Question: Count the number of objects in the diagram.
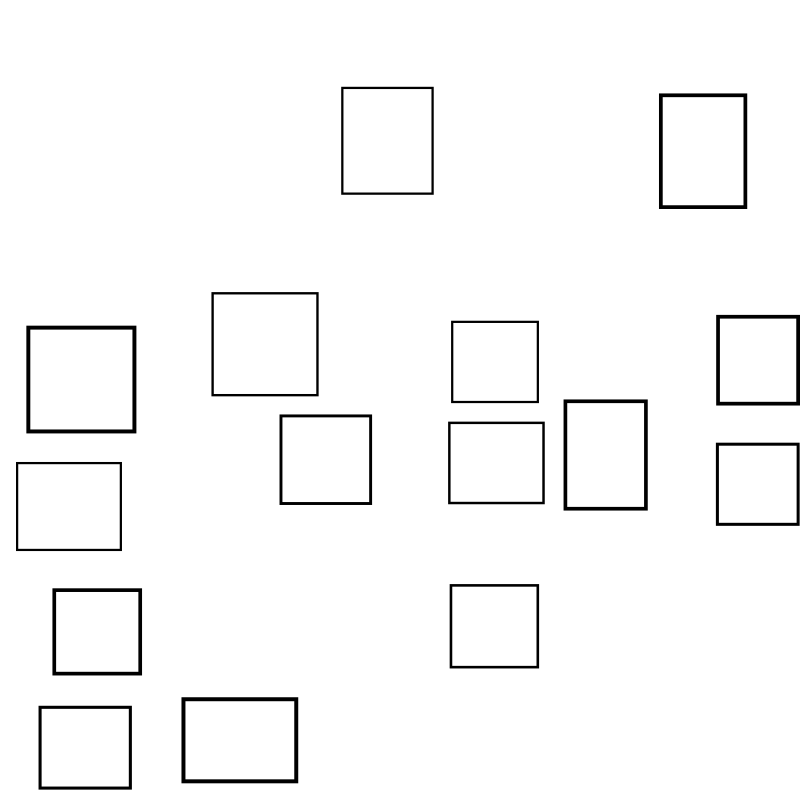
Answer: 15